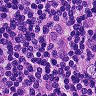
Metastatic tissue present: yes